Question: I am plotting X plots with 'twinx', and I want to set the 'zorder' of these axes:
'''
import matplotlib.pyplot as plt
import numpy as np
from pandas import plotting
x1 = np.linspace(1,20,10)
y1 = np.random.random_integers(1,20,10)
y2 = np.random.random_integers(1,20,10)
y3 = np.random.random_integers(1,20,10)
fig,ax = plt.subplots()
bx = ax.twinx()
cx = ax.twinx()
colors = getattr(getattr(plotting, '_style'), '_get_standard_colors')
(num_colors=5)
ax.plot(x1,y1, label = "1",color= colors[0])
bx.plot(x1,y2, label = "2",color= colors[1])
cx.plot(x1,y3, label = "3",color= colors[2])
cx.spines["right"].set_position(("axes", 1.1))
li,la = ax.get_legend_handles_labels()
li2,la2 = bx.get_legend_handles_labels()
li3,la3 = cx.get_legend_handles_labels()
lines= li+li2+li3
labels = la+la2+la3
ax.legend(lines, labels, loc=9, ncol=2, bbox_to_anchor=(0.5, 1.1))
ax.set_zorder(9)
bx.set_zorder(7)
cx.set_zorder(5)
plt.show()
'''
The plots for 'bx' and 'cx' disappear after setting 'set_zorder'. Without 'zorder', everything is fine.
Thanks for your help :)

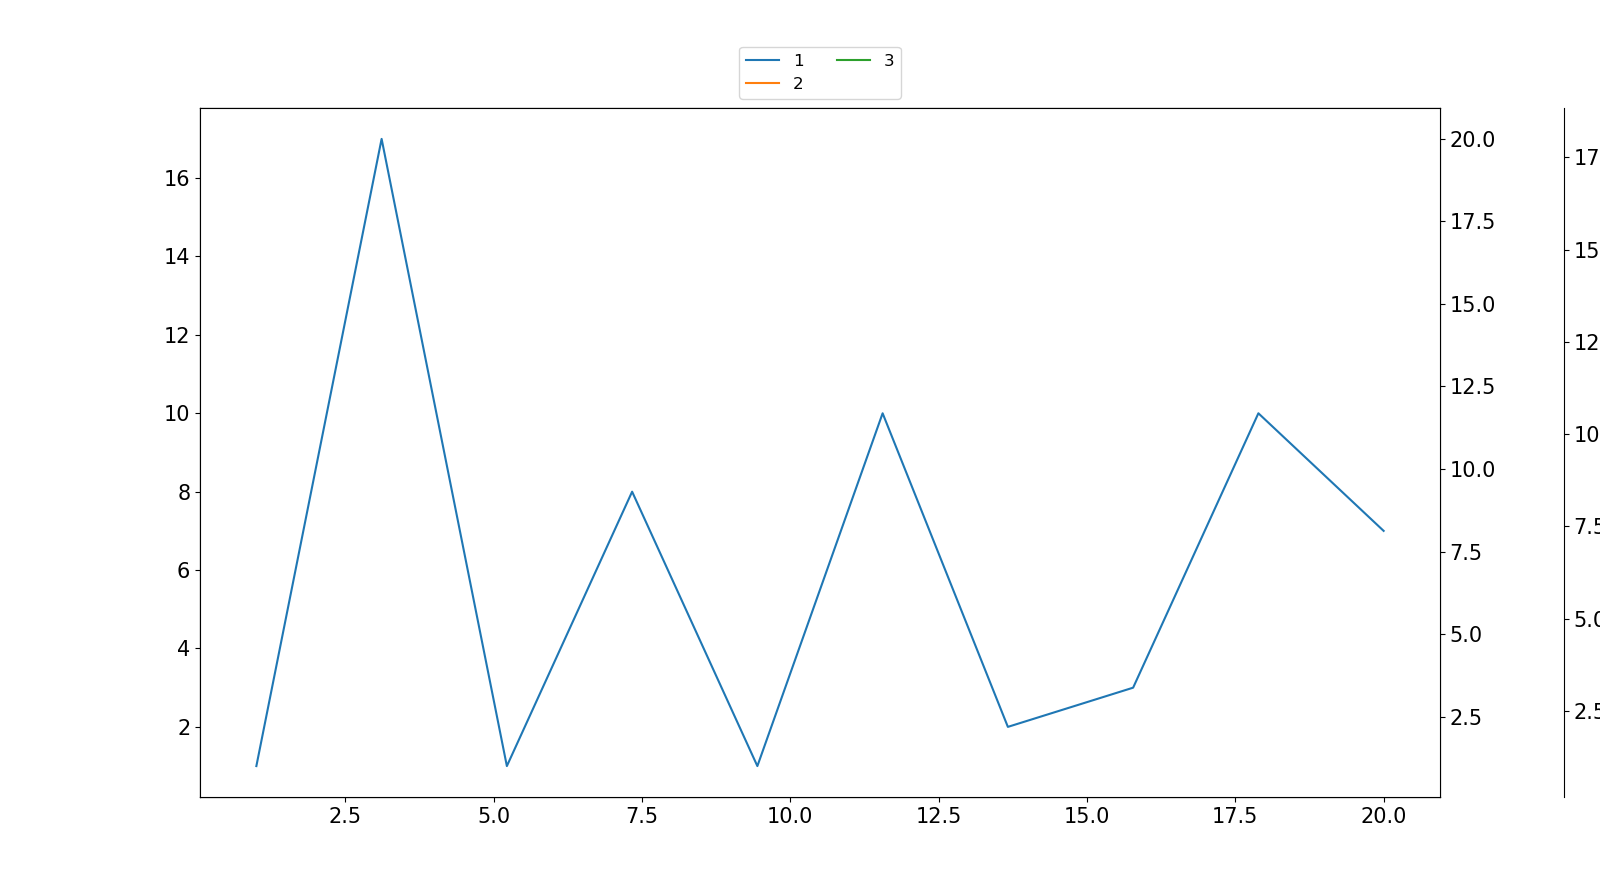
Answer: You need to make the background of the axes with higher zorder transparent, else you don't see the lower plots.
'''
ax.set_facecolor("none")
bx.set_facecolor("none")
'''
You may in addition set the facecolor for the lowest axes to white (but that is not strictly necessary),
'''
cx.set_facecolor("white")
'''